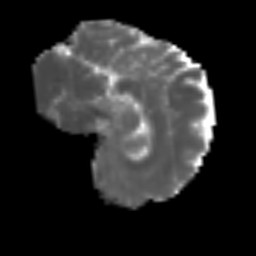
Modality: MD
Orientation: sagittal
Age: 71
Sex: female
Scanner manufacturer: siemens
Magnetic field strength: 3 T
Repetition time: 3.2 s
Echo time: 0.081 s